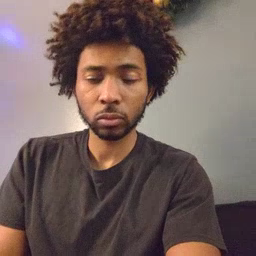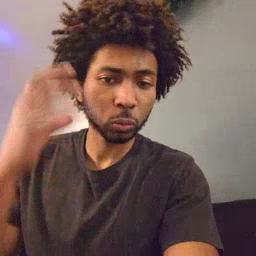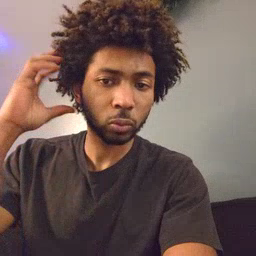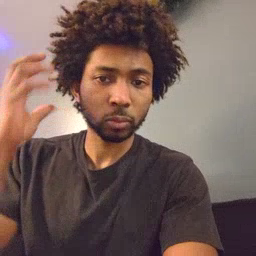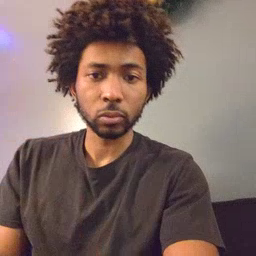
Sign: radio